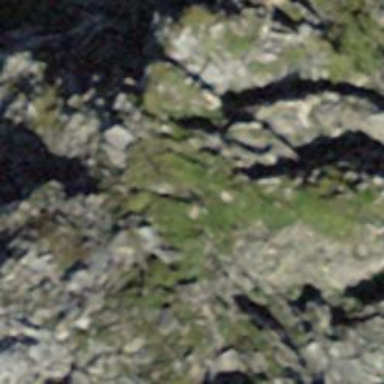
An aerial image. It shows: Arete in nature.